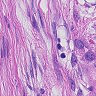
Metastatic tissue present: yes